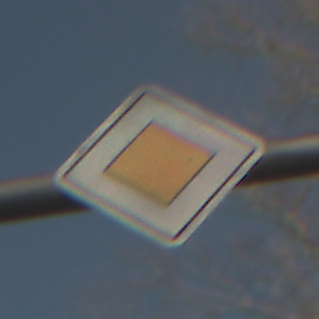
Verkehrszeichen: Vorfahrtsstrasse
Umgebung: Outdoor, Nature
Tageszeit: SunriseSunset
Wetter: PartlyCloudy
Licht: Natural
Jahreszeit: NotSpecified
Kontrast: MediumContrast